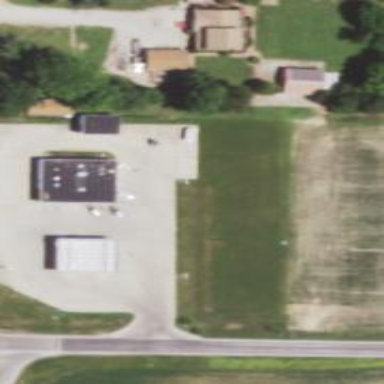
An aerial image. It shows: Fuel station.